Question: I've recently started to use Eclipse-CDT and was curious about 'this' and 'this@entry' in the variables window in the debugging perspective. They both have the same memory address and look identical but then why include both? Is 'this@entry' meant to represent the state of 'this' at some breakpoint within a function? Do the values represented under 'this@entry' go out of scope, so to speak, and update 'this' when the function returns?

team1,2 and currentMatch are global variables to the class I am debugging, and the breakpoints are in a member function of that class.
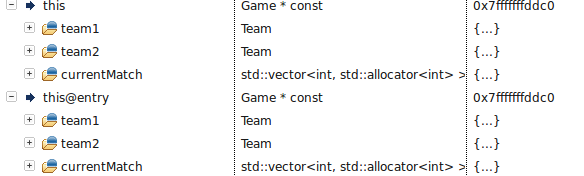
Answer: The @entry form refers to the value of the parameter when the function was entered. This isn't always available, but sometimes it is -- there is a DWARF extension for it, and GCC emits this when possible.
There's some information here:
<URL>
IIRC in gdb's CLI we decided on a format that only shows "@entry" in backtraces when it differs from the current value. But MI (what Eclipse uses) is different and from what you say it seems to always show it.